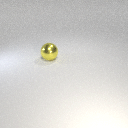
large yellow metal sphere